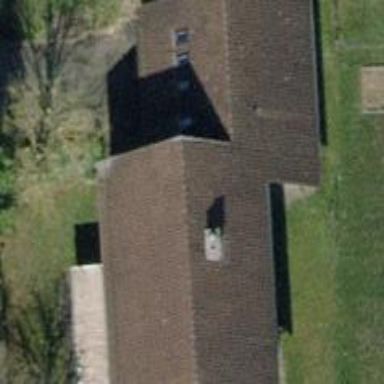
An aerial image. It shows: Detached building with gabled roof.